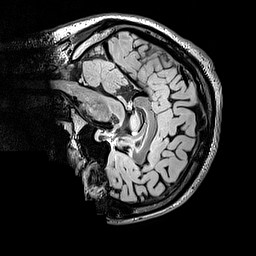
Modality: FLAIR
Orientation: sagittal
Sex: male
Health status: ill
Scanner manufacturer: siemens
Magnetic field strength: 3 T
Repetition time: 5 s
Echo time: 0.388 s